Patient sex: M
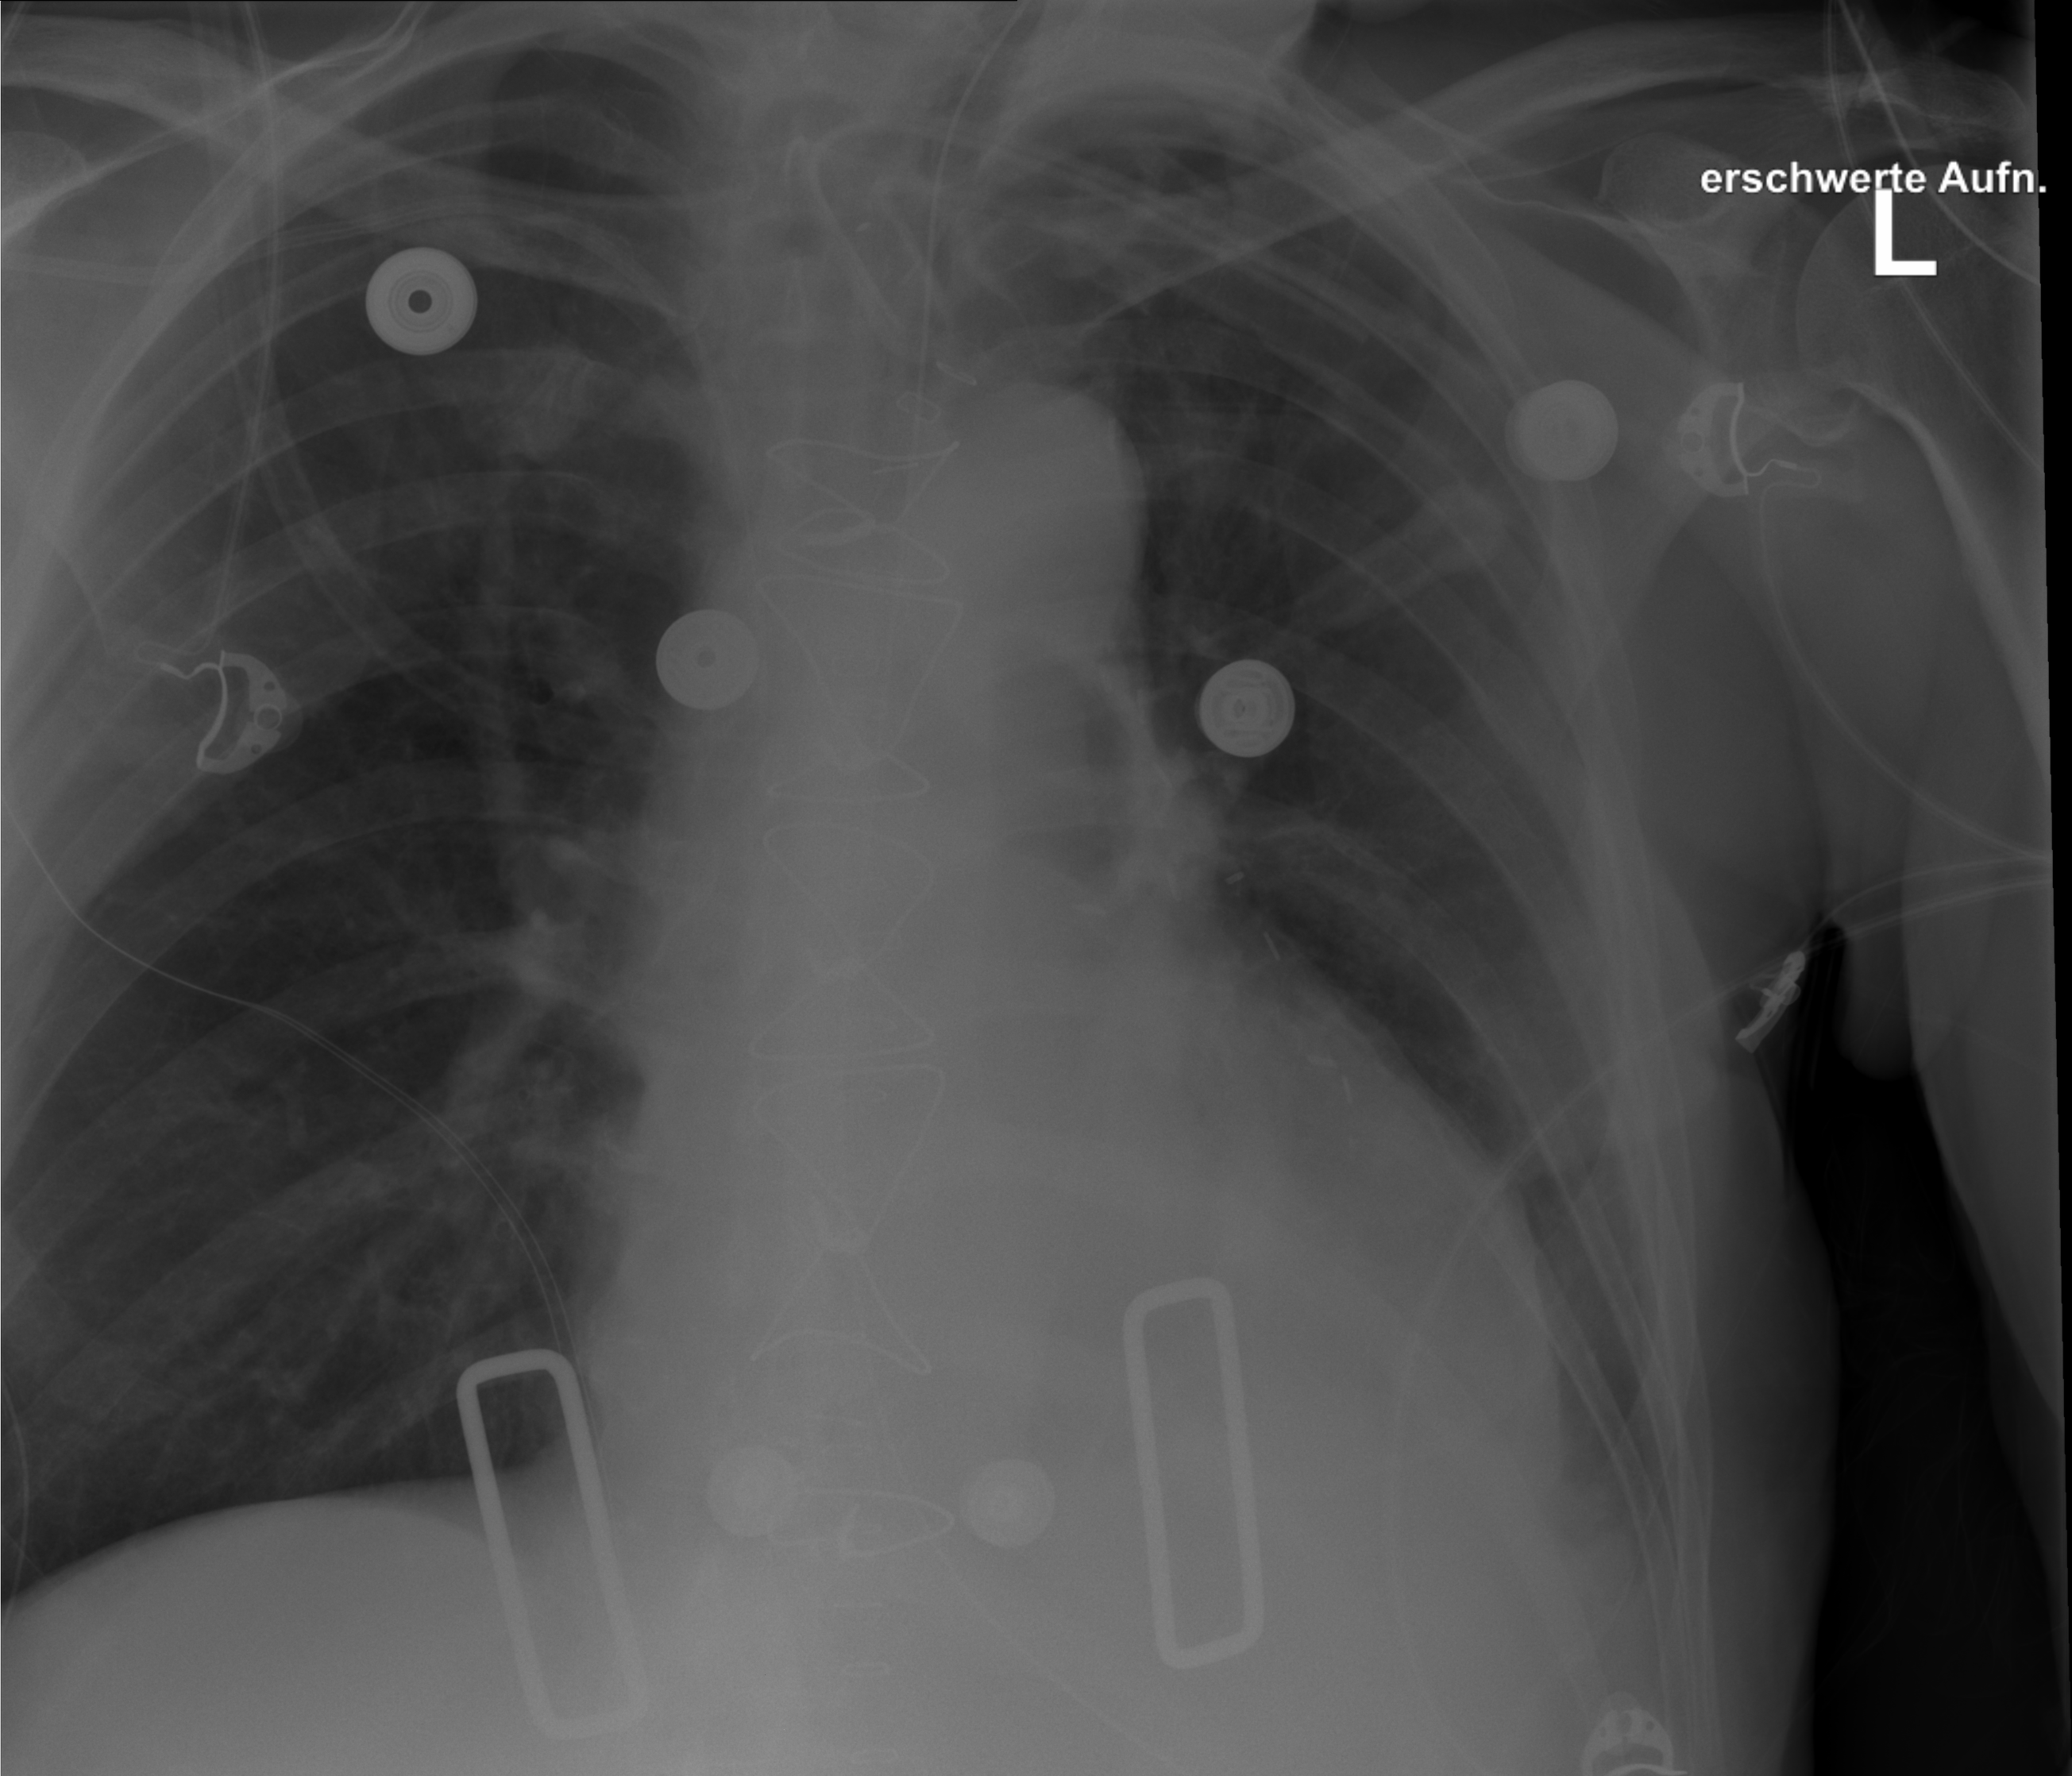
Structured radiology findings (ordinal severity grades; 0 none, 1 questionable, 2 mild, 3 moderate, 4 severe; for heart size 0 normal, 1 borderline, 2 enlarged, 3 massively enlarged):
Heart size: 0
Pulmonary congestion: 0
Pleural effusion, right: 0
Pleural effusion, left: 2
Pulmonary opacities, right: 0
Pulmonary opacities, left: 0
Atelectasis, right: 0
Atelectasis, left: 2